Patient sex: M
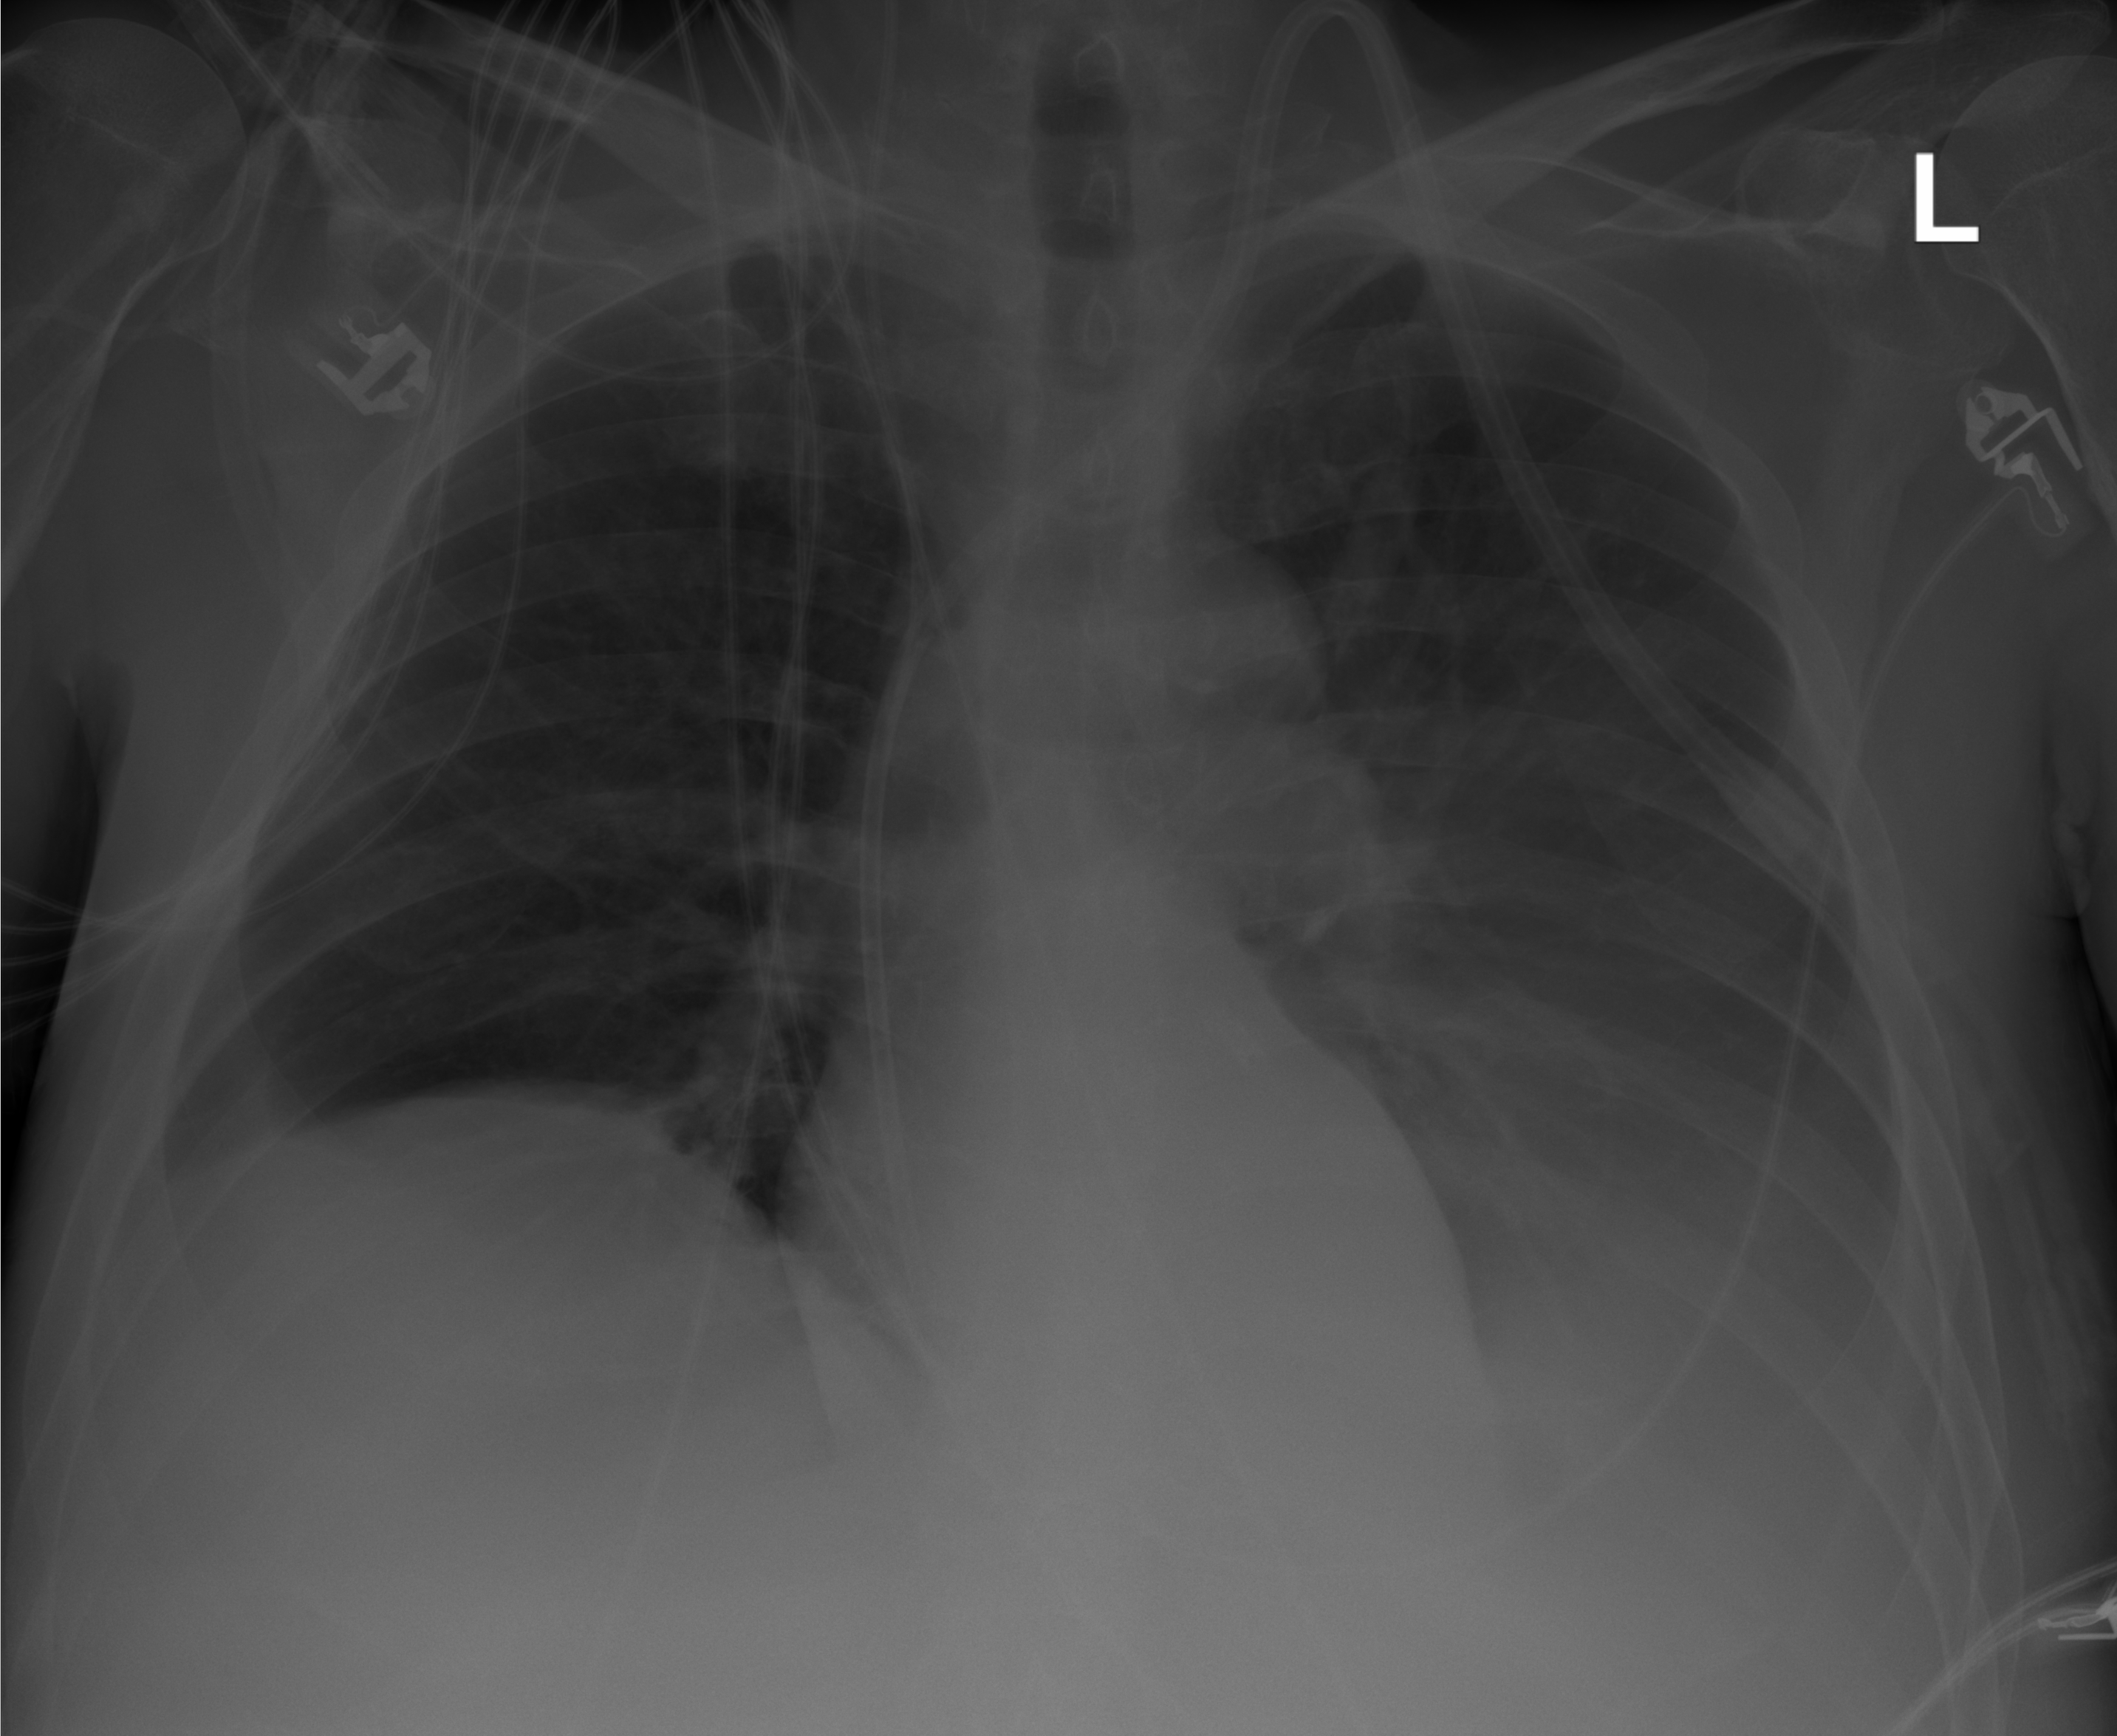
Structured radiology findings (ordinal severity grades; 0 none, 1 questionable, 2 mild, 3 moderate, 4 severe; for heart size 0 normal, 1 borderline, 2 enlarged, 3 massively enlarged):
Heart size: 0
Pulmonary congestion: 0
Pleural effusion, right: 0
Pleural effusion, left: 3
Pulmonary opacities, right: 0
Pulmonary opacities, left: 0
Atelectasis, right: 0
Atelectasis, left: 2